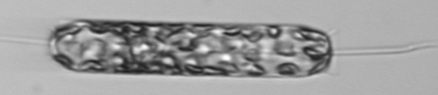
Label: Ditylum_brightwellii